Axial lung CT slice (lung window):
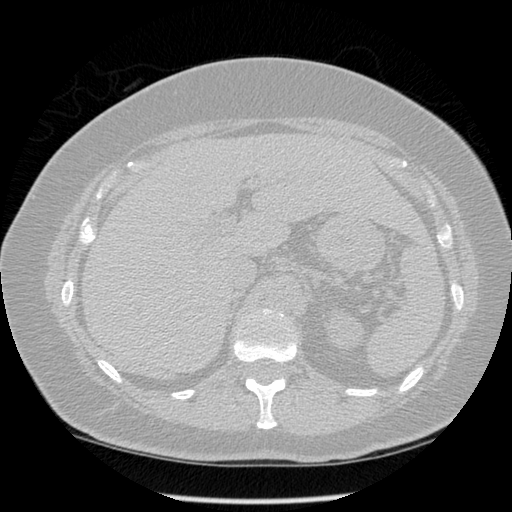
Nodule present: no